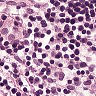
Metastatic tissue present: no